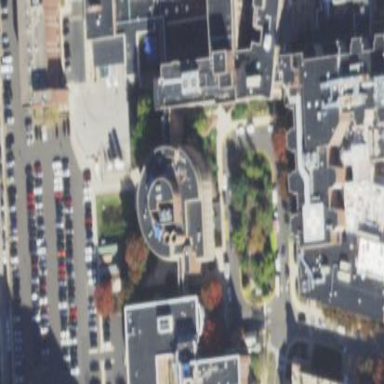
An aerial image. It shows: Healthcare facility identified as hospital.